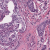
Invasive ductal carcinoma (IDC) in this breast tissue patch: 1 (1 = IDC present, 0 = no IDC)